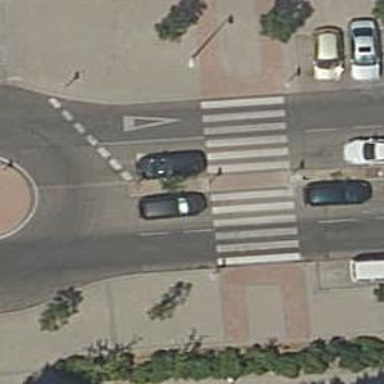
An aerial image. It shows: Marked road crossing.